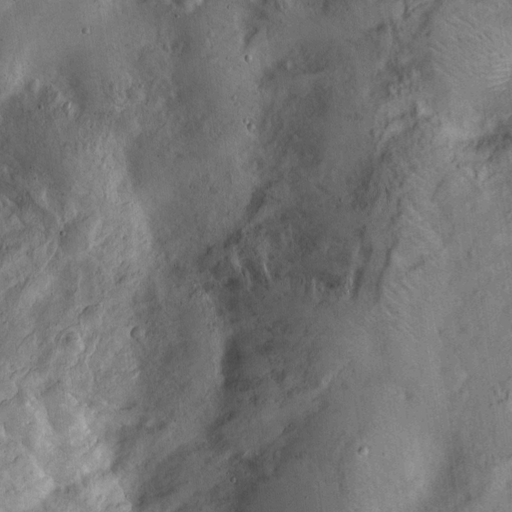
Objects detected: cone, cone